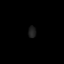
Tissue: lung
Cell type: Endothelial cells
Senescence score: 0.542
Nuclear area (px): 87
Mean DAPI intensity: 30.644